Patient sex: F
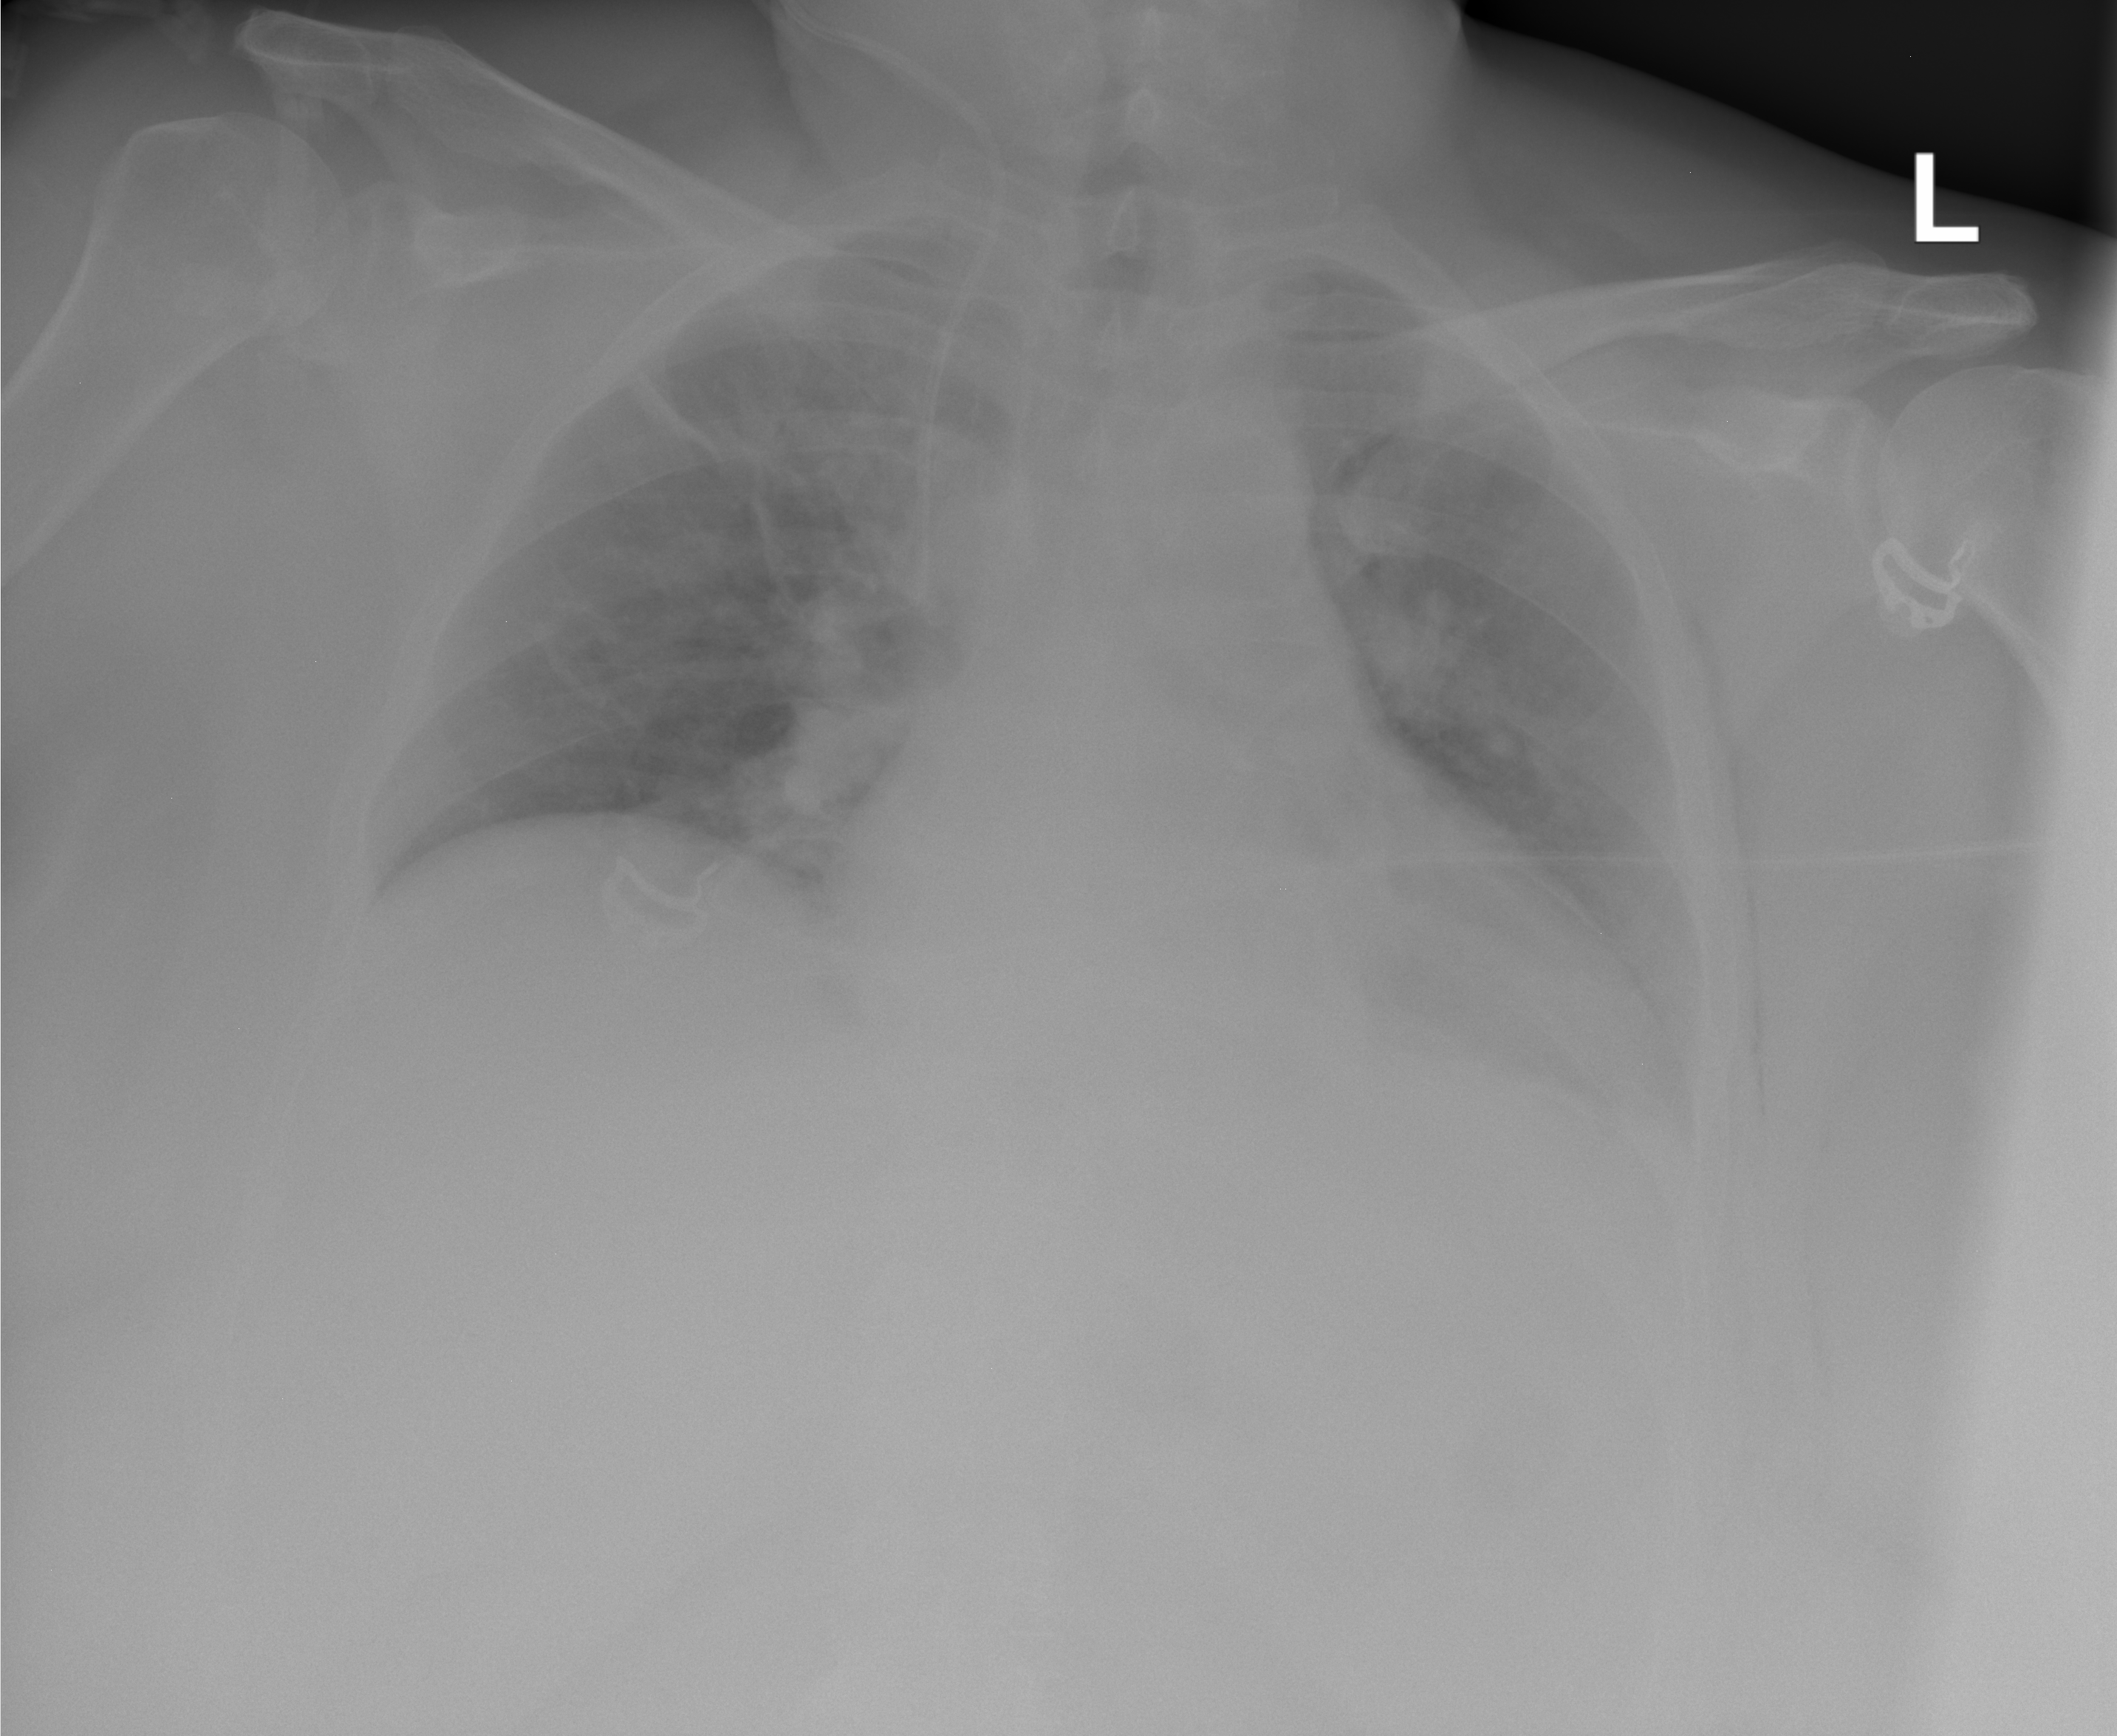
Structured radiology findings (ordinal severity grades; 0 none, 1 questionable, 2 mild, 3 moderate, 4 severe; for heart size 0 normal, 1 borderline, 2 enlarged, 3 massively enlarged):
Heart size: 0
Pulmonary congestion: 0
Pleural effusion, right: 0
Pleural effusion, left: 0
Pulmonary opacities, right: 0
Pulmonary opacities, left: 0
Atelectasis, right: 0
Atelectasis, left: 2